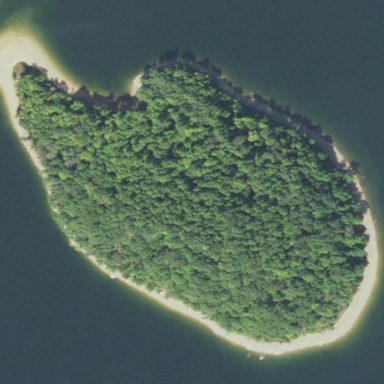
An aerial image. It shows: Islet.